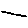
Label: line